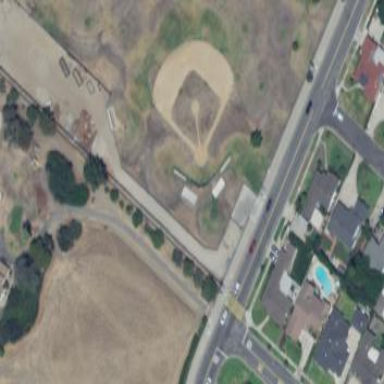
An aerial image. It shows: Baseball pitch for leisure and sports activities.